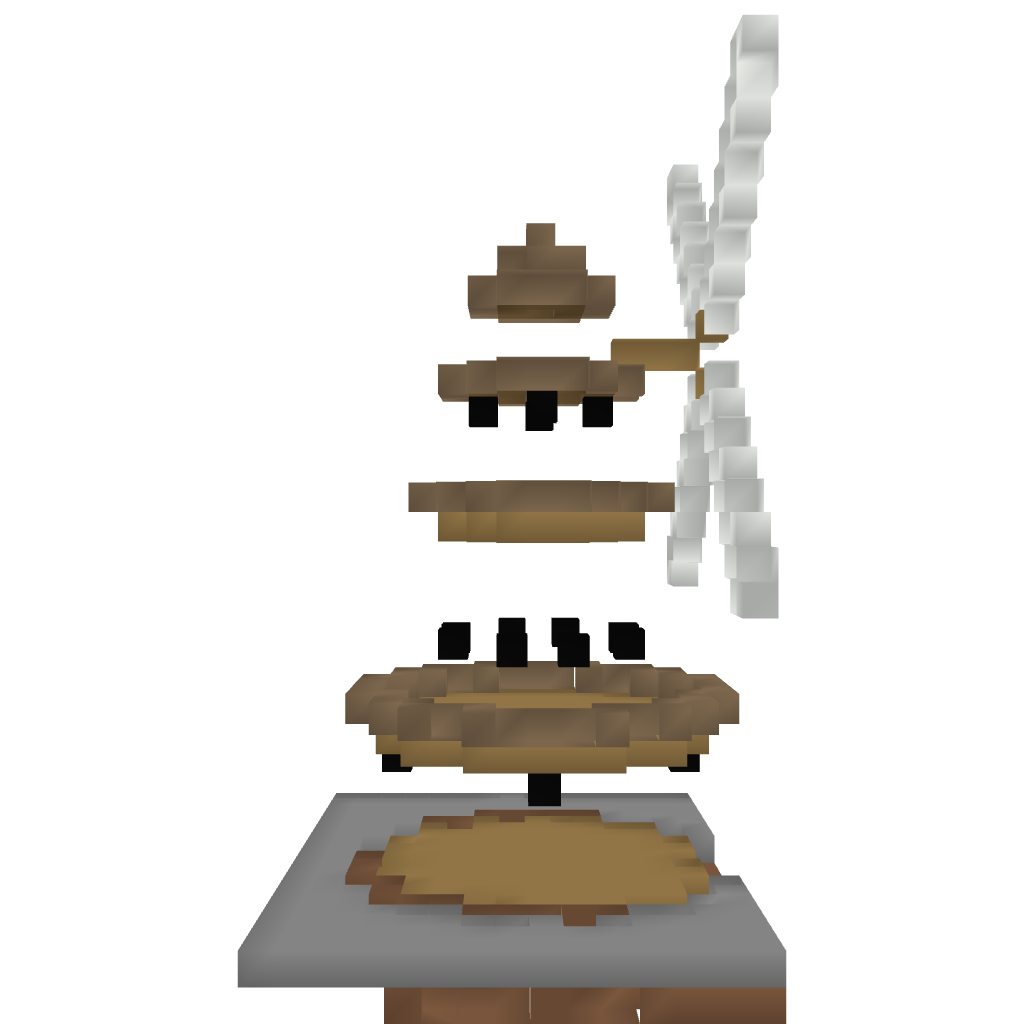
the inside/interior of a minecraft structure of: Windmill